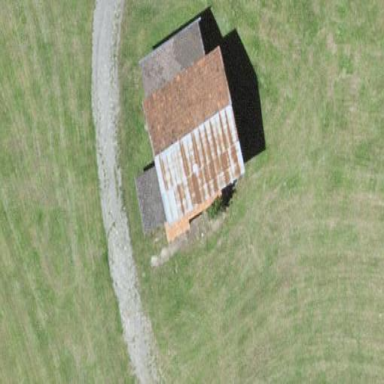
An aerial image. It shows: Rural barn.